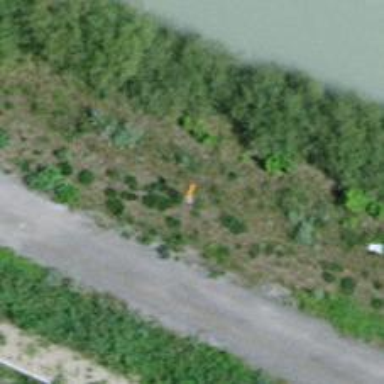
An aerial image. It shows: Pole supporting pipeline marker with roof cover.